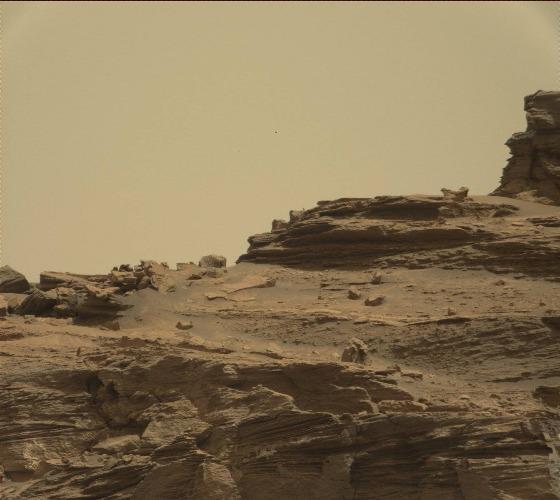
Terrain classes present: Bedrock, Rock, Shadow, Sky / Distant Mountains